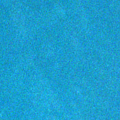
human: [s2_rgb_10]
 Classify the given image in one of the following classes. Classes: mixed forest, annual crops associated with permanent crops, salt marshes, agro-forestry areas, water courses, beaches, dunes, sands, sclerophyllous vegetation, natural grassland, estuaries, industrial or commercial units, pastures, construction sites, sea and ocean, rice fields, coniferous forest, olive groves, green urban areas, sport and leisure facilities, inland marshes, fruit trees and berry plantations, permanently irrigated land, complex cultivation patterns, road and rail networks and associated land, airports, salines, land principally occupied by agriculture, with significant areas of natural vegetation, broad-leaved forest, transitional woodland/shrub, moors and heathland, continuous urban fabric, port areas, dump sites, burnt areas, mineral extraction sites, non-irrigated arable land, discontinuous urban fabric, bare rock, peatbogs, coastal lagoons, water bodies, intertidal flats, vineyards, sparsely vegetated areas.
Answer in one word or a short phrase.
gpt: sea and ocean